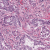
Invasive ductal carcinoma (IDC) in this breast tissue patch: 1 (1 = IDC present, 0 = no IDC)